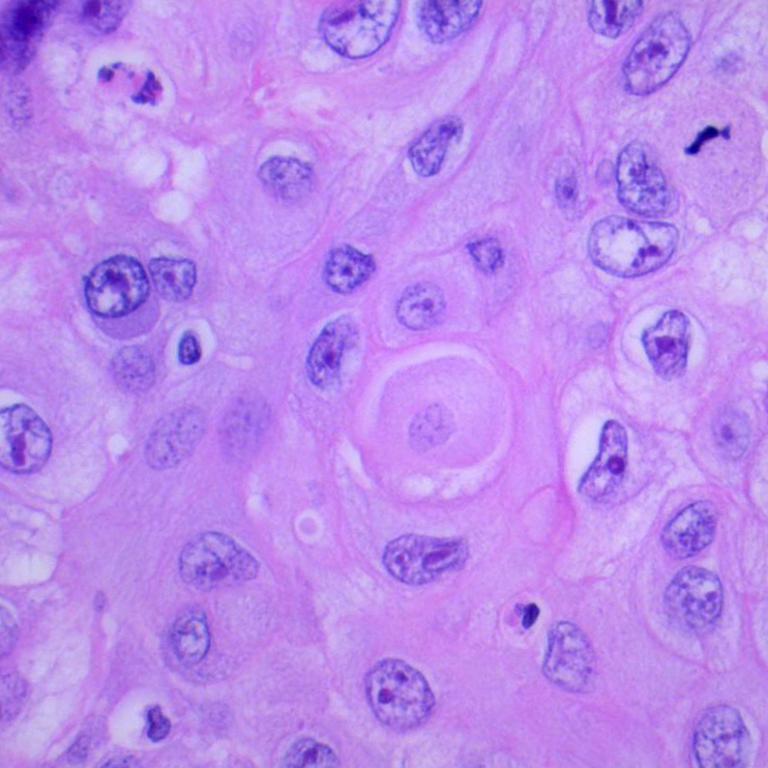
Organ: lung
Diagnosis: squamous carcinomas